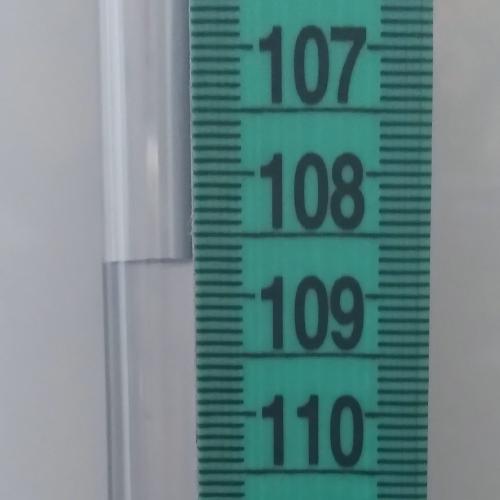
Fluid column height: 108.7 cm